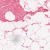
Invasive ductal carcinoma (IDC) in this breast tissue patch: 0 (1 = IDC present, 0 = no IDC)